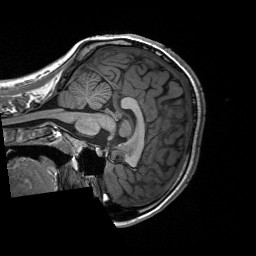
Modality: T1w
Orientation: sagittal
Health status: healthy
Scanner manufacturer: siemens
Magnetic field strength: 3 T
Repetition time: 2.3 s
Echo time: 0.00228 s